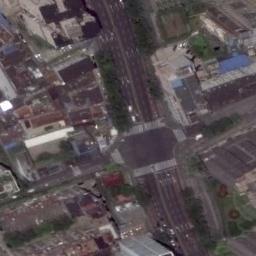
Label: intersection